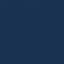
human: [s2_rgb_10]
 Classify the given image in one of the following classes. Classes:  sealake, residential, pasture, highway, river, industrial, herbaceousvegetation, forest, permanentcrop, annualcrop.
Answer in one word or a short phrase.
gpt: SeaLake